Question: Guys I need to find specific information in text, and write them down in column.
So, I have with , and I have with words that I need to find in . When word has been found write that word in at same row as .
I tried coding this one but ain't work.
'''
=INDEX(M1:M4;MAX(IF(ISERROR(FIND(M1:M4;L1));-1,1)*(ROW(M1:M4)-ROW(M1)+1)))
'''
This is sample of what I mean.. Pleaaase really need help.

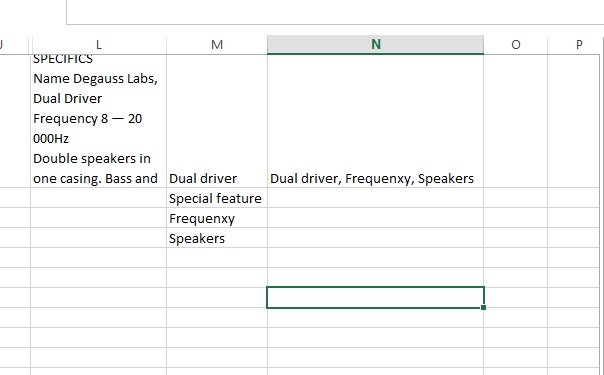
Answer: This UDF should do the trick - I won't provide a detailed description of what it does beyond the comments you can see in it, as it's not very complex piece of code, but if there is something you don't understand in it, feel free to ask.
'''
Option Explicit
Function find_keywords(cell_to_search As Range, range_of_keywords As Range) As String
Dim c As Range
' Check for the value of each cell in the range of keywords passed to the function
For Each c In range_of_keywords
' If the string-value we search for is in the cell we check against, we add it to the return-value
If InStr(1, cell_to_search.Text, c.Text, vbTextCompare) > 0 Then
' We don't want a comma before the first keyword we add, so check for the length of the return value
If Len(find_keywords) > 0 Then
find_keywords = find_keywords & ", "
End If
find_keywords = find_keywords & c.Text
End If
Next
End Function
'''
You need to <URL>, and then enter the formula into the cell you want the return-value to as normal: